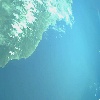
Label: water